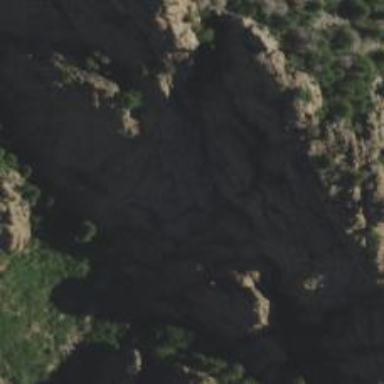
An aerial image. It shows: Natural cliff.